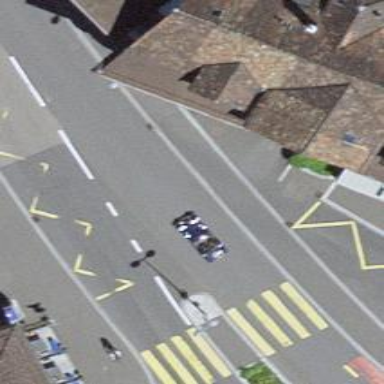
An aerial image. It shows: Public transport stop position.